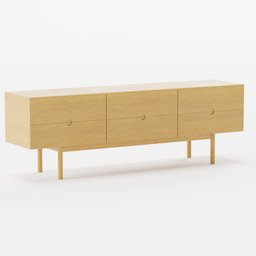
Label: furniture